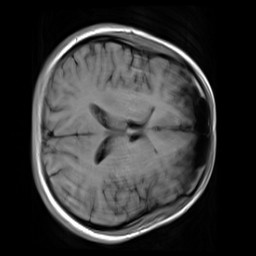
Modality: T1w
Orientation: axial
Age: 21
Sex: female
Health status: healthy
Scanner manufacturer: siemens
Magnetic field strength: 3 T
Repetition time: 4.1 s
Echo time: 0.0085 s